Aerial crown-view tile of a tropical tree (Barro Colorado Island, Panama), acquired 20250317:
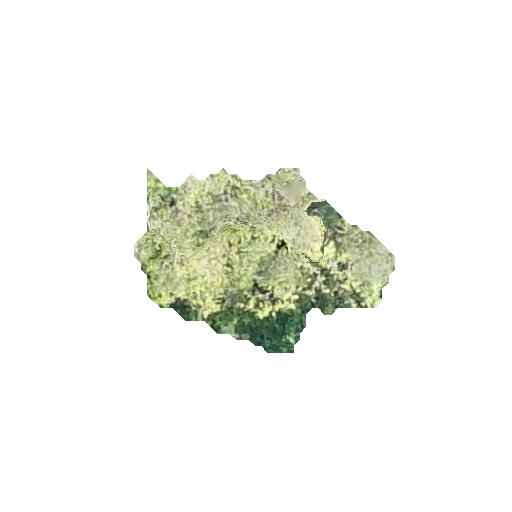
Species: Jacaranda copaia
GBIF accepted scientific name: Jacaranda copaia
Crown area: 47.839 m²